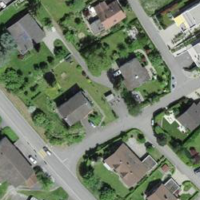
EUNIS habitat code: 54
Species observed at this site:
Certhia brachydactyla
Tachybaptus ruficollis
Corvus corone
Actitis hypoleucos
Dendrocopos major
Turdus viscivorus
Aegithalos caudatus
Buteo buteo
Spinus spinus
Chroicocephalus ridibundus
Muscicapa striata
Poecile palustris
Larus michahellis
Erithacus rubecula
Pica pica
Sitta europaea
Garrulus glandarius
Accipiter nisus
Cyanistes caeruleus
Alopochen aegyptiaca
Anas platyrhynchos
Chloris chloris
Sturnus vulgaris
Troglodytes troglodytes
Aix galericulata
Passer domesticus
Fringilla coelebs
Passer montanus
Turdus merula
Phalacrocorax carbo
Parus major
Mergus merganser
Milvus milvus
Motacilla alba